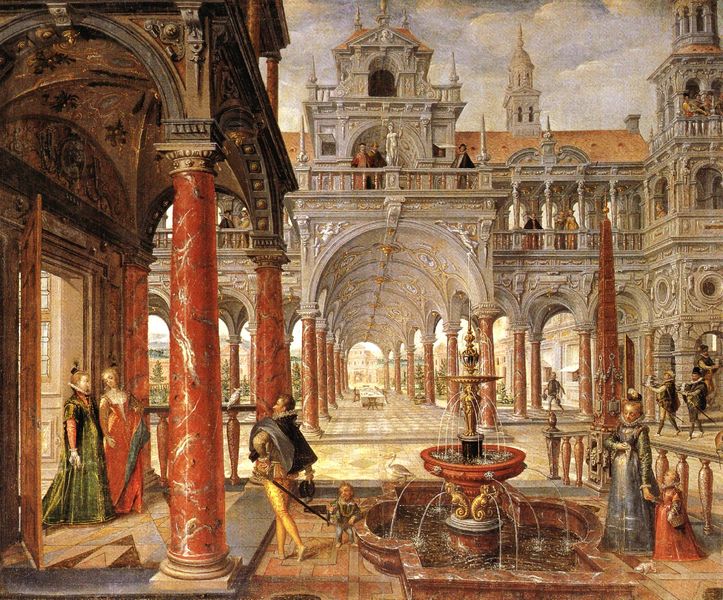
Titel: Liebesgarten mit galanten Szenen und Bankett
Künstler: Hans Vredeman de Vries
Institution: Wien, Kunsthistorisches Museum
Schlagwörter: stadt, damen, säule, säulen, dach, schloss, architektur, herr, kind, renaissance, brunnen, kinder, turm, springbrunnen, balkon, halle, innenhof, gewölbe, palast, frei, laubengang, vries, vredemann de vries